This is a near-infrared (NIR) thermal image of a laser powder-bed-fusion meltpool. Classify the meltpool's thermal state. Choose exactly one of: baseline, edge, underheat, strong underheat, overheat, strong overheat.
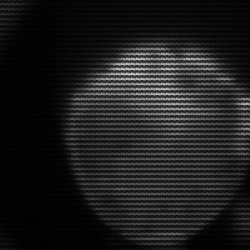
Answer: edge